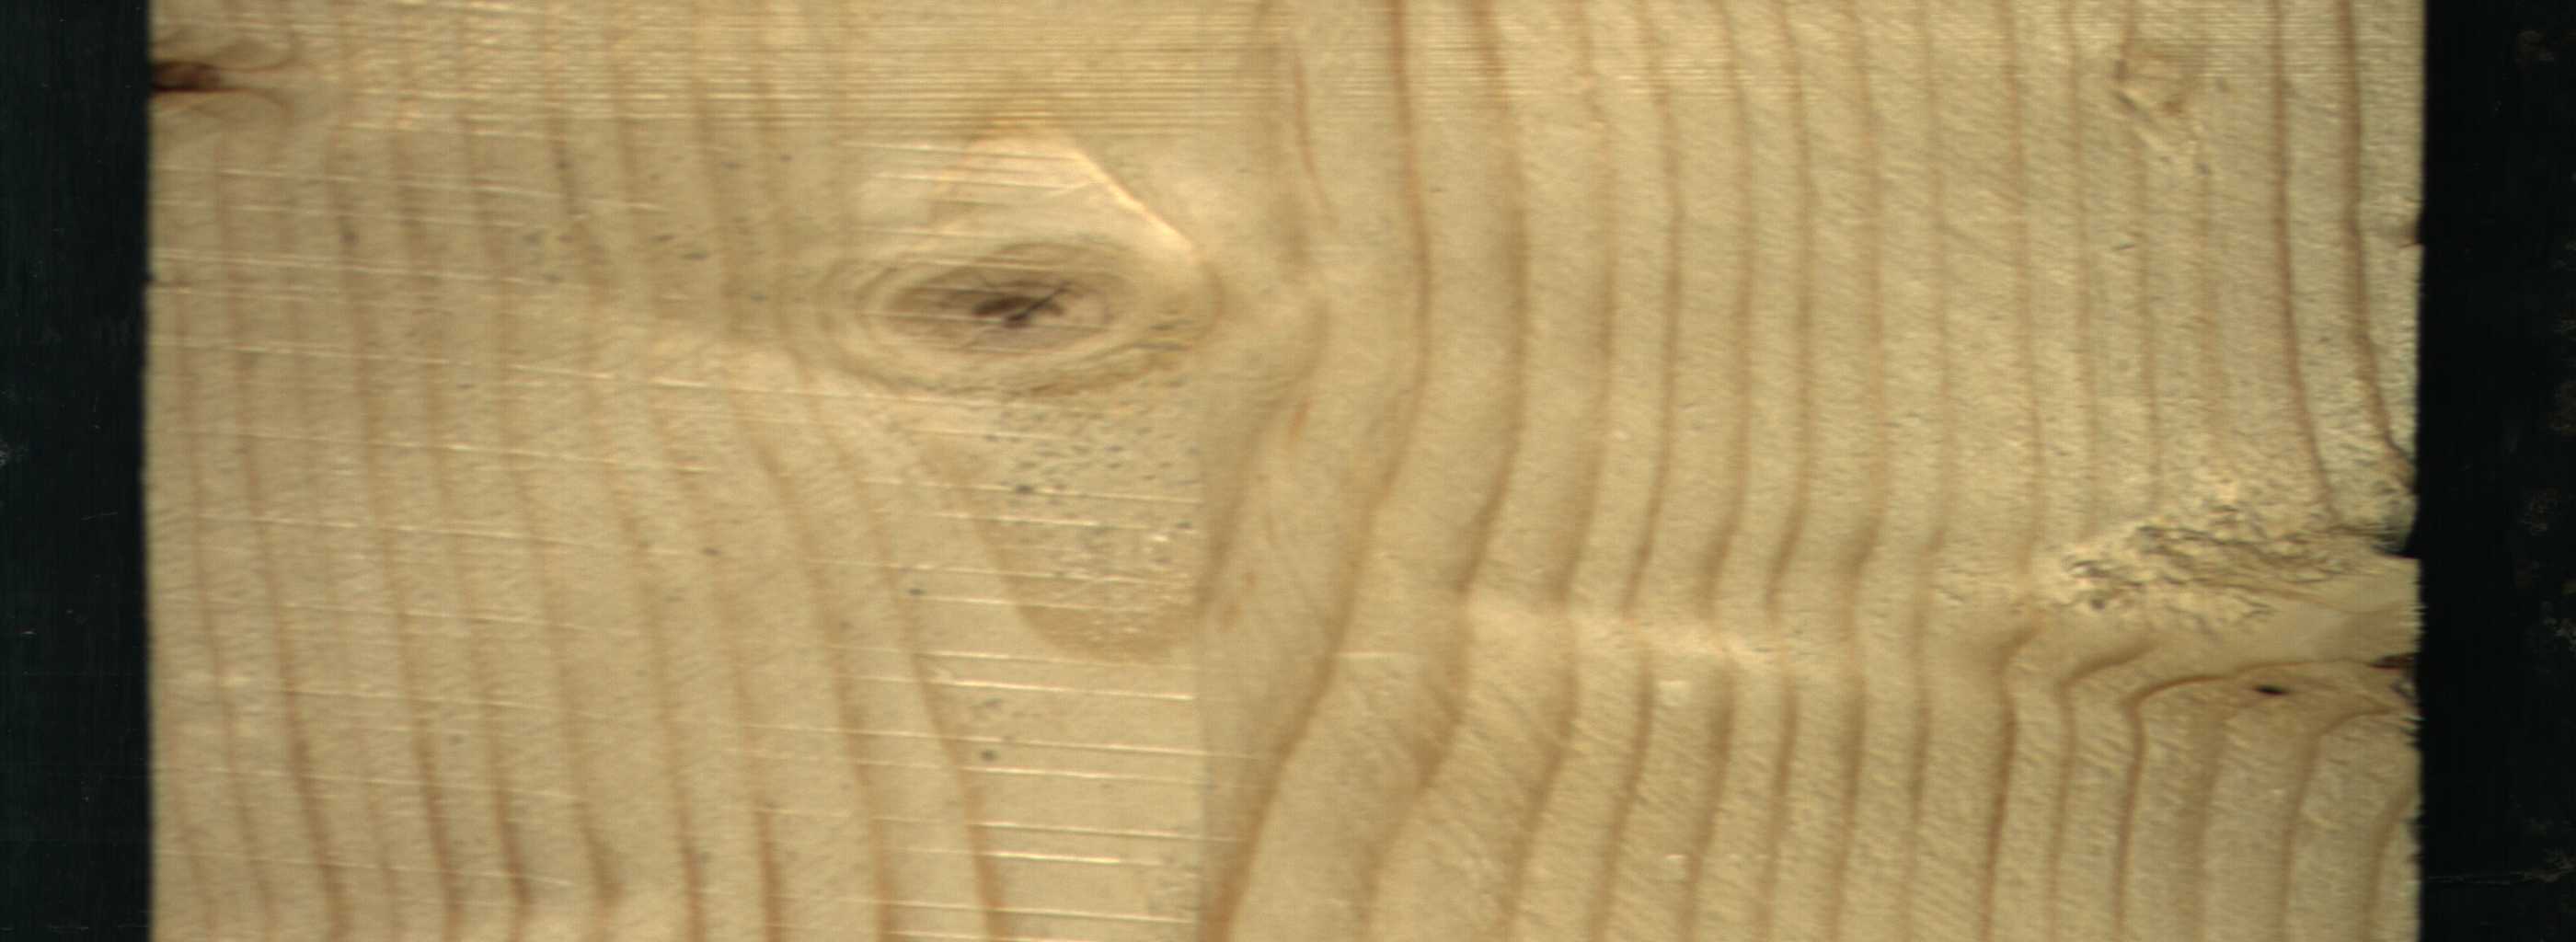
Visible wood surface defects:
knot_with_crack
Dead_Knot
Live_Knot
Live_Knot